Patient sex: M
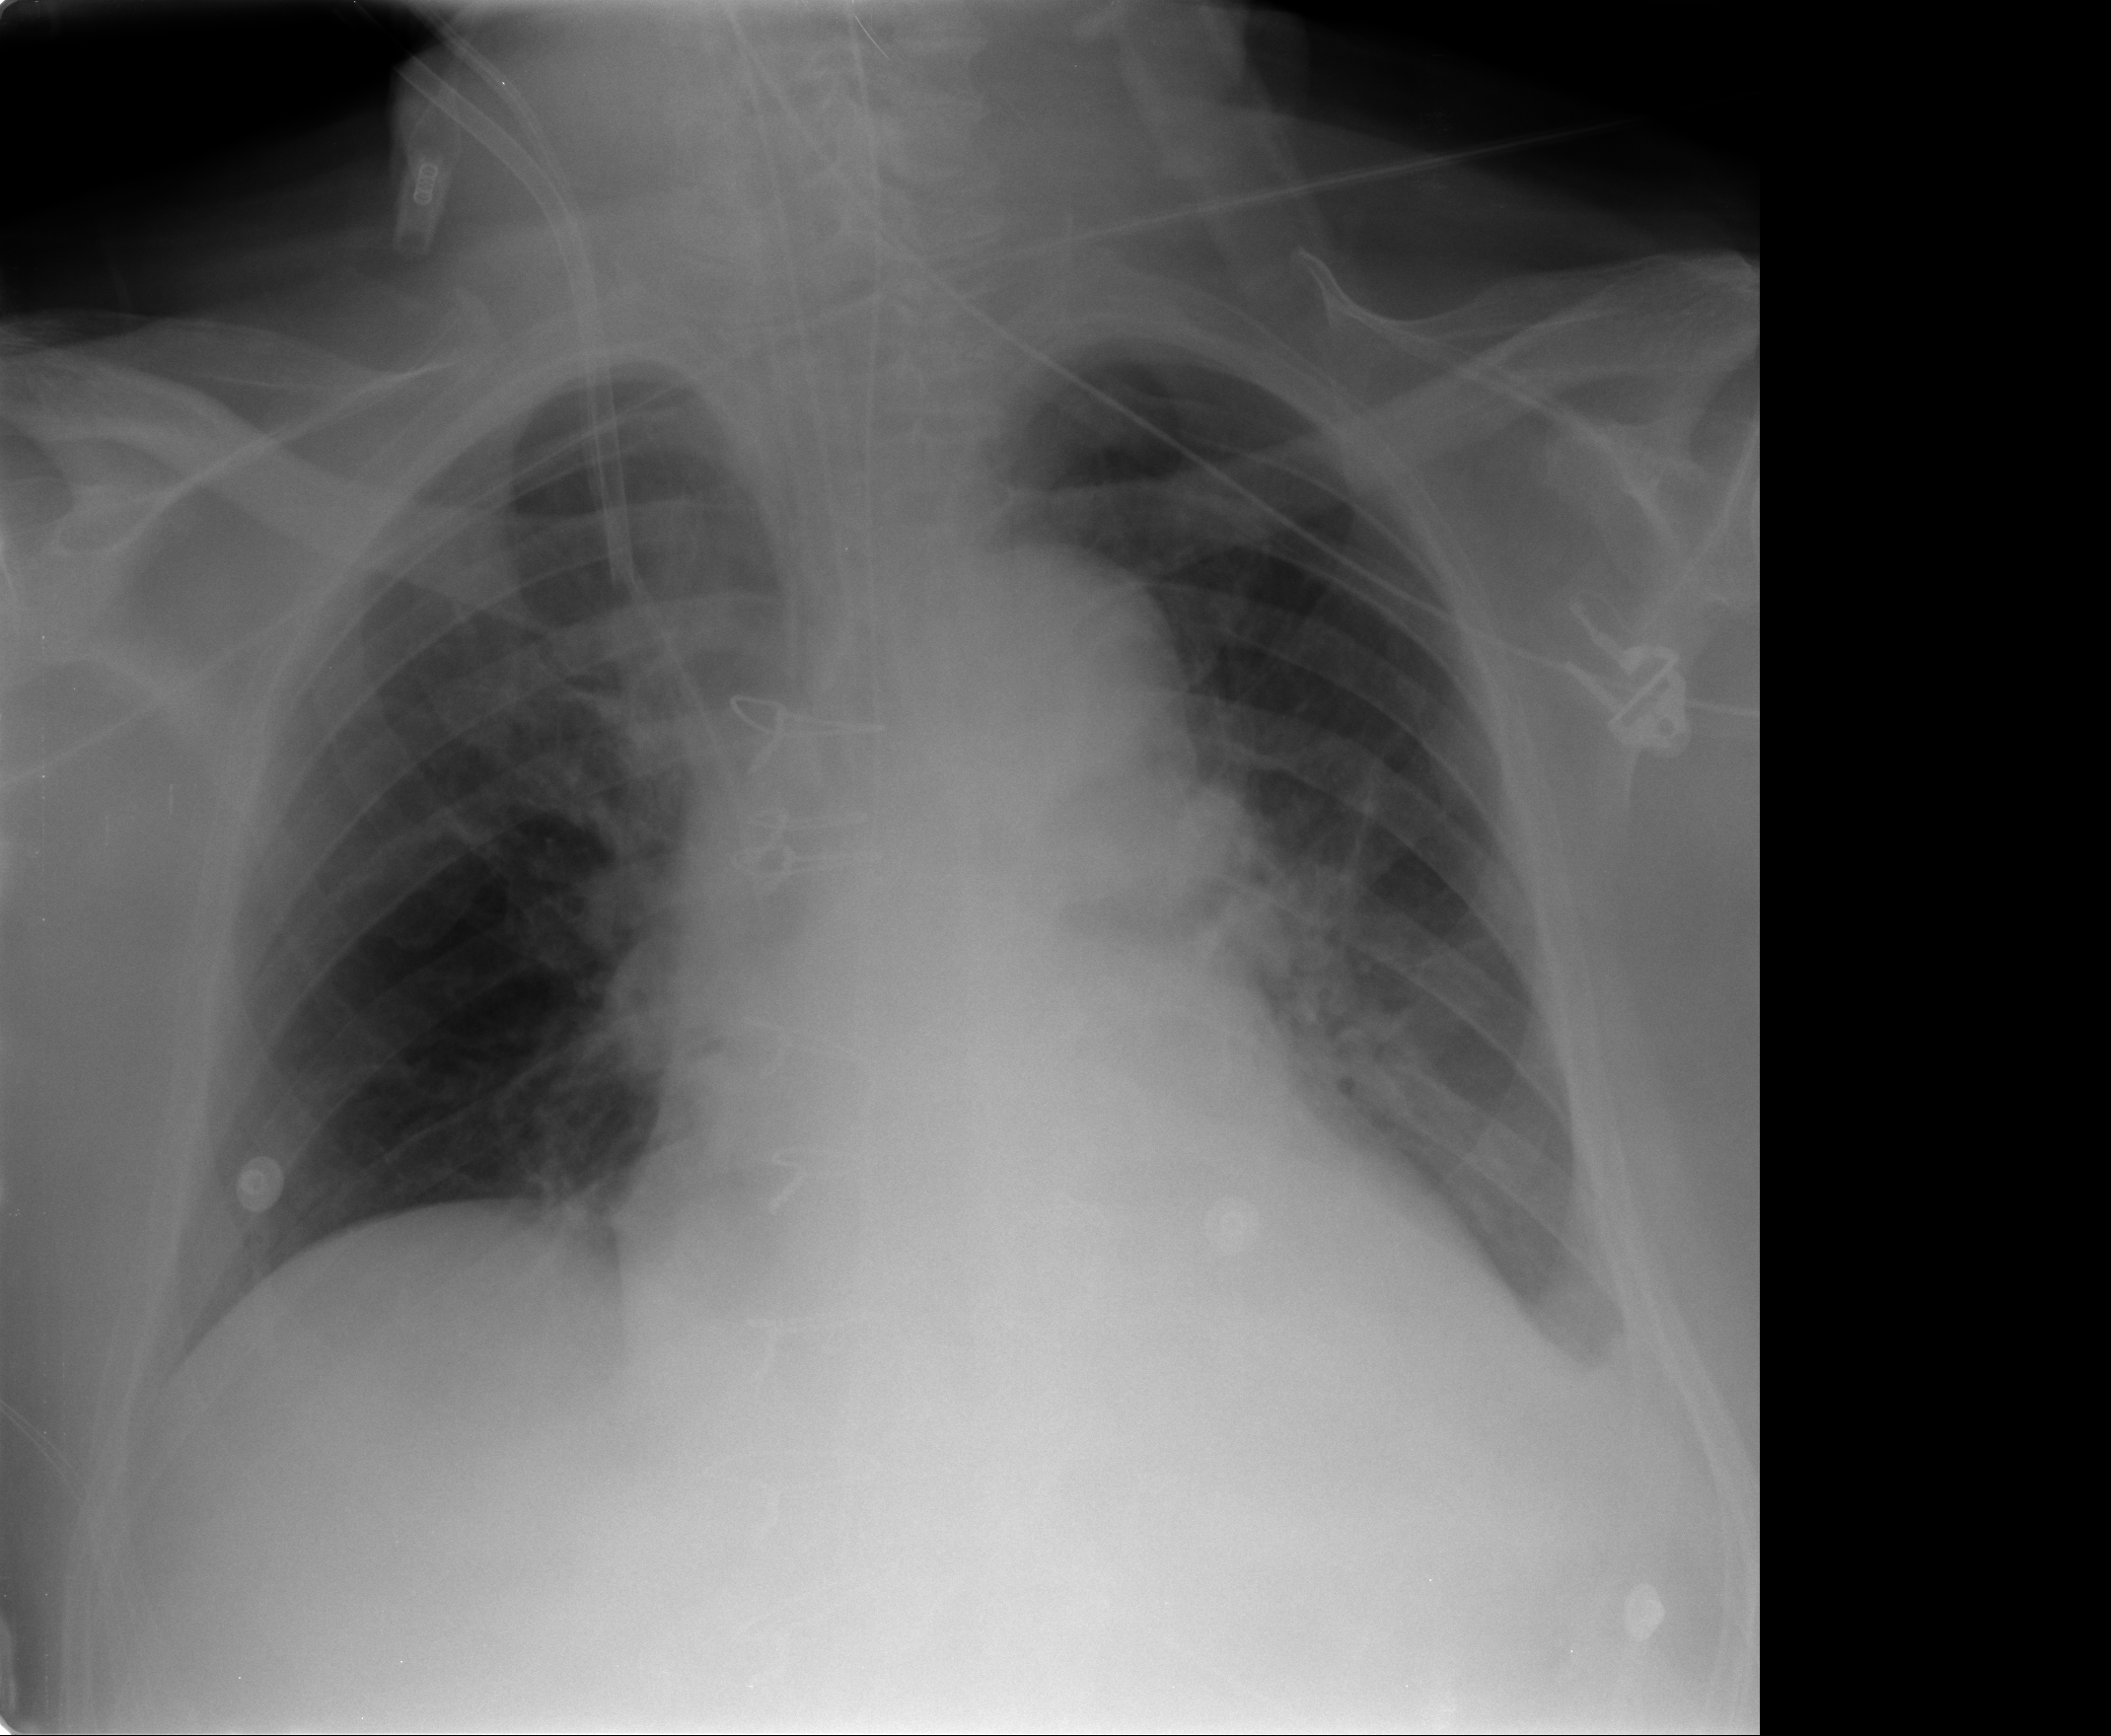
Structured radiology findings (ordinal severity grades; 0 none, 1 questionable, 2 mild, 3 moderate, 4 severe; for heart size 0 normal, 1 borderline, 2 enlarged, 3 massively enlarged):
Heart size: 2
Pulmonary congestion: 1
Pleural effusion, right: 0
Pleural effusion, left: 2
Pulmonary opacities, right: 0
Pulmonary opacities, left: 0
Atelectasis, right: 0
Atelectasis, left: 1